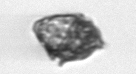
Label: Kryptoperidinium_triquetrum